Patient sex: M
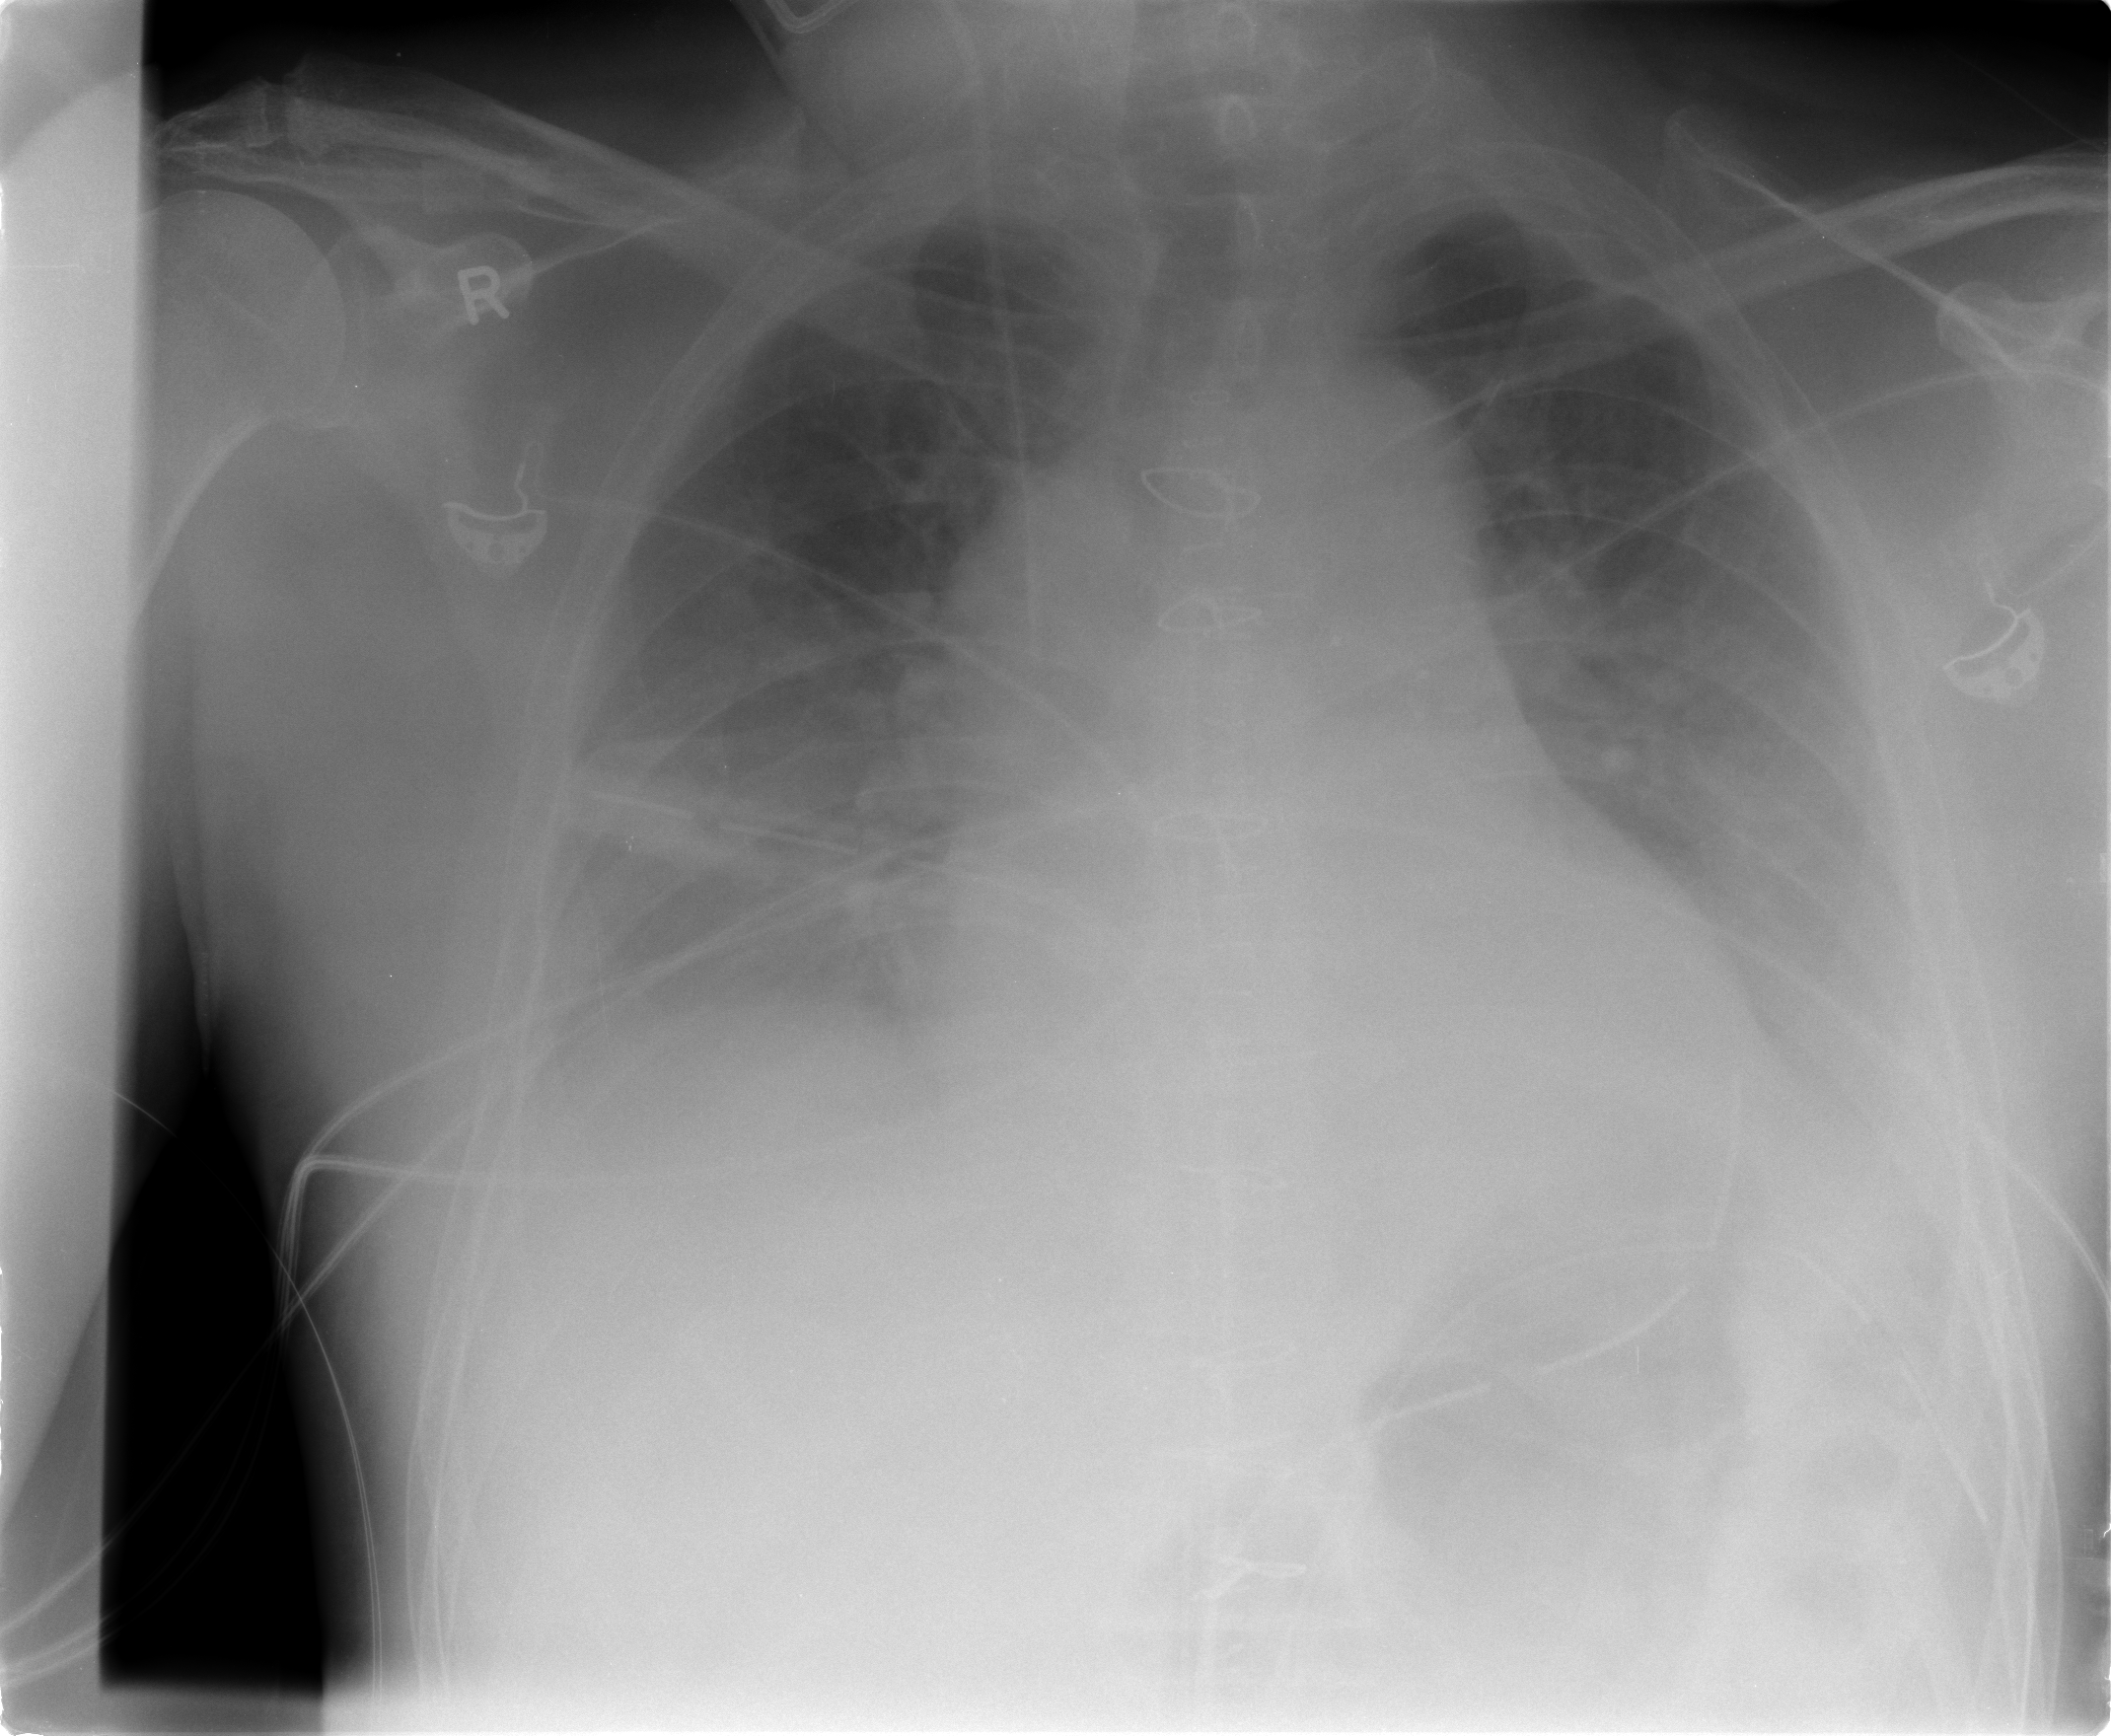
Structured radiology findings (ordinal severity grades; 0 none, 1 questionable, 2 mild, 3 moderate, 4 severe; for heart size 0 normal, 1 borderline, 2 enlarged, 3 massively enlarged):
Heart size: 1
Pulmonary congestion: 0
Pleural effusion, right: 2
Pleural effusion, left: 2
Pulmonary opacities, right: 0
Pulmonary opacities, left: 0
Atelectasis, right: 2
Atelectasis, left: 2